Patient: sex F, age 77
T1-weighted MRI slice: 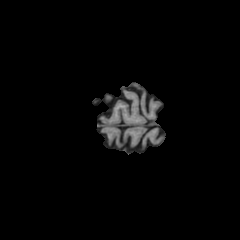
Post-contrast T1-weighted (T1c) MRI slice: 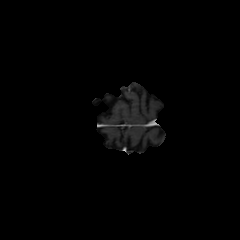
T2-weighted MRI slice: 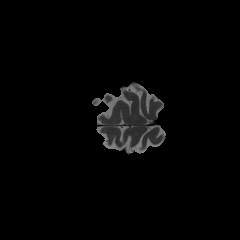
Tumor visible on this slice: no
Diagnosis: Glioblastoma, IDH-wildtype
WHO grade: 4